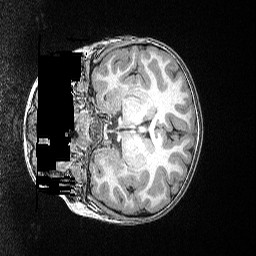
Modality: T1w
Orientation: coronal
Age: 83
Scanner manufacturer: siemens
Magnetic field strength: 3 T
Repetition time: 2.5 s
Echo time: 0.00347 s